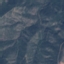
Land use / land cover: HerbaceousVegetation